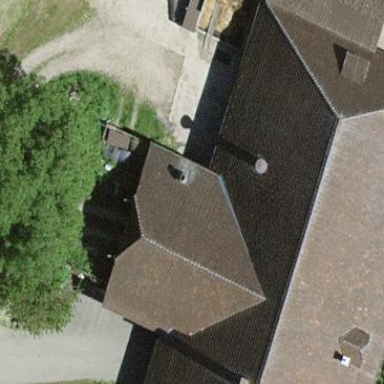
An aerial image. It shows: Farm building.